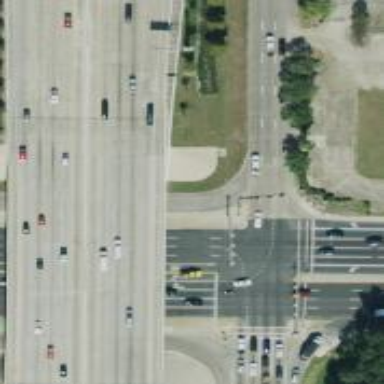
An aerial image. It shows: Frontage road connected to secondary link.